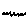
Label: zigzag